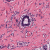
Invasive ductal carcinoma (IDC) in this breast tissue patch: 0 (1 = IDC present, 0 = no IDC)